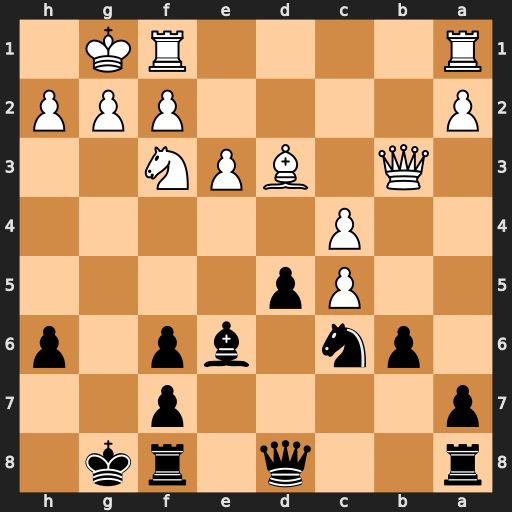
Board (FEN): r2q1rk1/p4p2/1pn1bp1p/2Pp4/2P5/1Q1BPN2/P4PPP/R4RK1
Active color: b
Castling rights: -
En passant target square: -
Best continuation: dxc4 Bxc4 Na5 Bxe6 Nxb3